Current action and preconditions to check: path_clear

Your task: For each precondition in the list above, predict whether it will hold at this action.

Consider the current scene as observed from the mobile robot's camera, and analyze the predicted future states of all dynamic agents (e.g., people, animals, vehicles, or any moving entities) within the NEXT SECOND.

IMPORTANT: Only answer "very likely" if you are absolutely certain—based on strong, clear evidence—that a dynamic agent will violate the precondition in the predicted future state. Do NOT answer "very likely" for unlikely, ambiguous, or low-probability risks.

Ask yourself for each precondition: Is there a high probability, with clear and convincing evidence, that the predicted future states of any dynamic agent will interfere with the predicted future state of the currently executing action within the NEXT SECOND, causing that precondition to fail?

Assess the risk level based on these predictions. Use "likely" or "very likely" if motions create a clear risk of interference.

Use "neutral" or "improbable" if agents are nearby but their predicted paths are clearly diverging or non-conflicting.

Failure Risk Categories: "very improbable", "improbable", "neutral", "likely", "very likely"

Answer Format: Output ONLY the probability_of_failure value from these categories: "very improbable", "improbable", "neutral", "likely", "very likely"

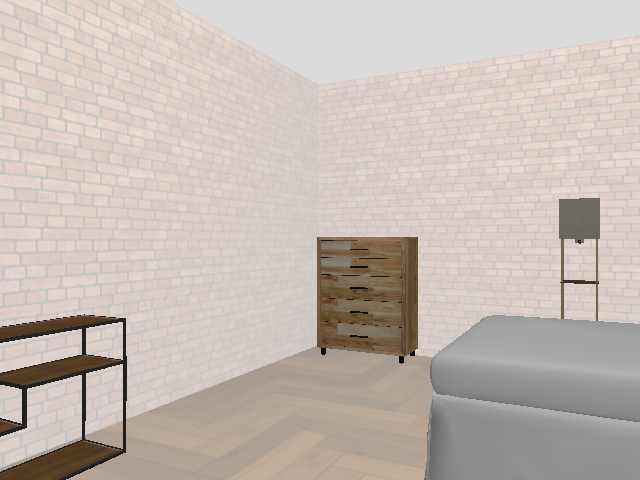

Answer: very improbable